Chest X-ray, PA view. Patient: 25 years old, sex M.
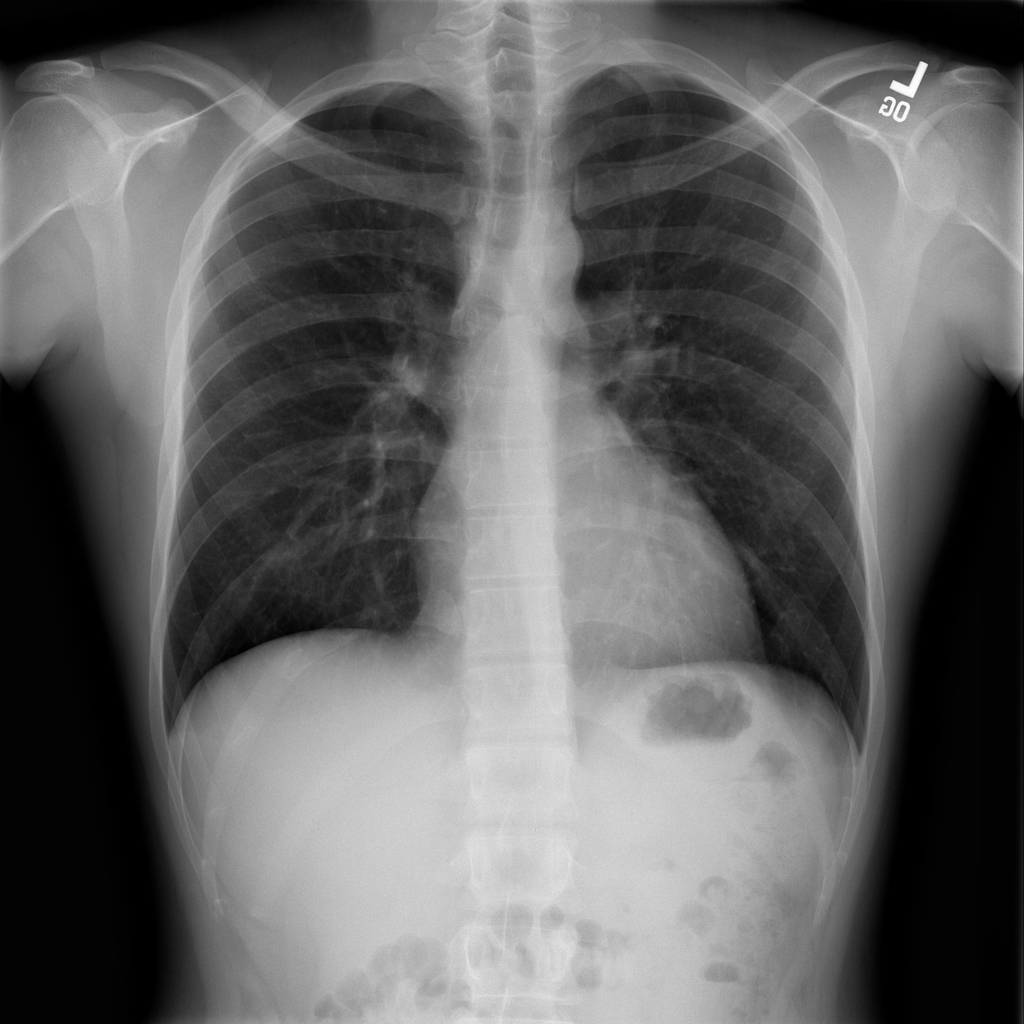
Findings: No Finding